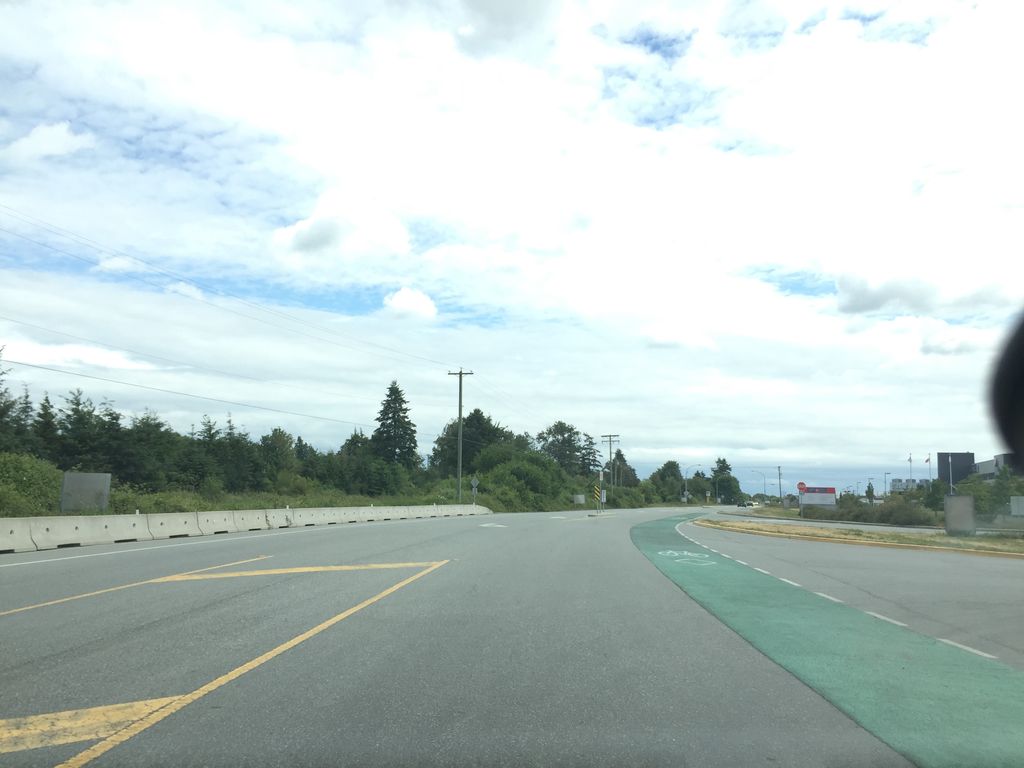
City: vancouver